Question: I'm trying to run the following script and populate all rows which match the file name (test1.pdf) in google drive folder.
There are multiple rows which has the same file name, so I need to bring the same link to each row if it matches.
I tried the following code, but it does not work if there are blank rows in between the rows. Would appreciate your help on this. Thanks in advance.
Match the names in Column K and populate hyperlink in Column M in respective row, if "Yes" is not mentioned in COlumn N in the row. (There are blank rows in between these rows)
'''
function myGDriveInt() {
var folderId = 'myfileid';
var folder = DriveApp.getFolderById(folderId)
var source = SpreadsheetApp.getActiveSpreadsheet();
var sheet = source.getSheetByName('Sheet1');
var RowSize=sheet.getRange('K:K').getValues().filter(String).length;
var file_name=sheet.getRange('K3:K'+RowSize).getValues()
var file_checker=sheet.getRange('N3:N'+RowSize).getValues()
for (i = 0; i < file_name.length; i++) {
if (file_checker[i][0]=="Yes"){continue;}
var files = folder.getFilesByName(file_name[i][0])
while (files.hasNext()) {
var childFile = files.next();
var file_url = childFile.getUrl()
sheet.getRange(i+3,13).setValue(file_url);
} // while
} //for
} // function
'''

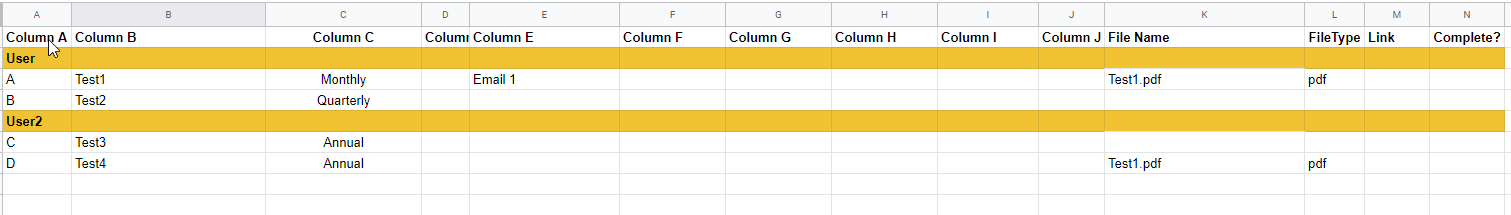
Answer: Try it this way:
'''
function myGDriveInt() {
var folderId = 'myfileid';
var folder = DriveApp.getFolderById(folderId)
var ss=SpreadsheetApp.getActiveSpreadsheet();
var sh=ss.getSheetByName('Sheet1');
var file_name=sh.getRange(3,11,sh.getLastRow()-2,1).getValues();//k
var col13=sh.getRange(3,13,sh.getLastRow()-2,1).getValues();//m
var file_checker=sh.getRange(3,14,sh.getLastRow()-2,1).getValues()//n
for (var i=0;i<file_name.length;i++) {
if(file_checker[i][0]!="Yes") {
var files=folder.getFilesByName(file_name[i][0]);
while (files.hasNext()) {
var childFile=files.next();
var file_url=childFile.getUrl();
col13[i][0]=file_url;//if you have more than one file with that name you will only get the last one
}
}
}
sh.getRange(3,13,col13.length,1).setValues(col13);//store results in m all at one time. Much quicker
}
'''